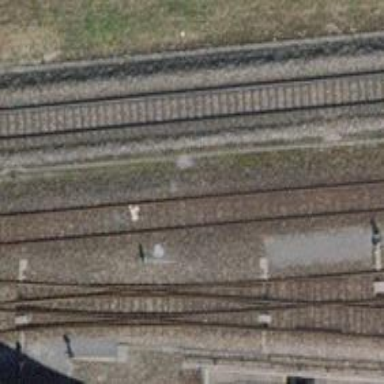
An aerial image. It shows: Single-track railway yard.